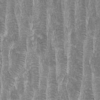
Label: not_dusty